Aerial crown-view tile of a tropical tree (Barro Colorado Island, Panama), acquired 20250915:
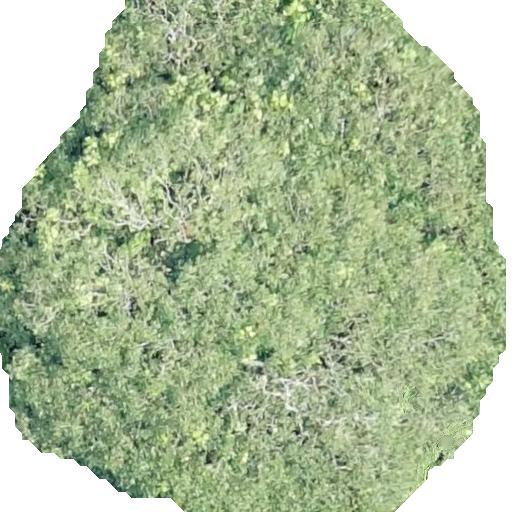
Species: Dipteryx oleifera
GBIF accepted scientific name: Dipteryx oleifera
Crown area: 325.667 m²